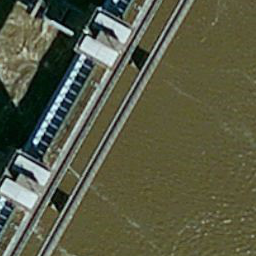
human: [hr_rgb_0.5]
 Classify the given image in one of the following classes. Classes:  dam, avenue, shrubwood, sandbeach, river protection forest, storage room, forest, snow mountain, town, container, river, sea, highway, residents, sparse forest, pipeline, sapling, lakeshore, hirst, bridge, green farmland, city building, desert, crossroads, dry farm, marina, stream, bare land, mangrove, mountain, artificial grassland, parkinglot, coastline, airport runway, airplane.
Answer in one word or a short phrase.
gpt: dam